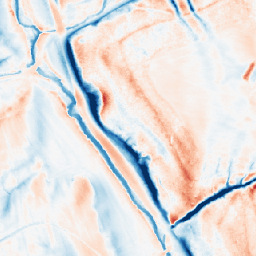
Category: classical
Decomposition family: gaussian_anisotropic
Decomposition parameters: sigma_x: 10
sigma_y: 2
Upsampling method: nearest
Upsampling parameters: scale: 4
Upsampling scale: 4